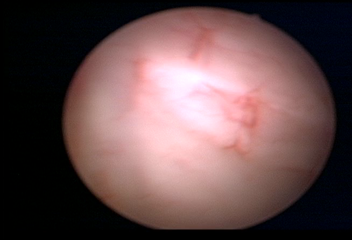
Modality: WLC
Class: Normal mucosa
Bladder cancer association: No